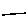
Label: line